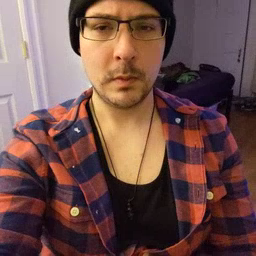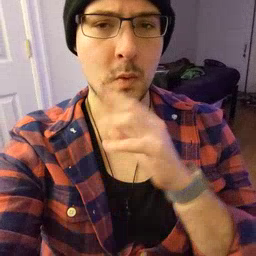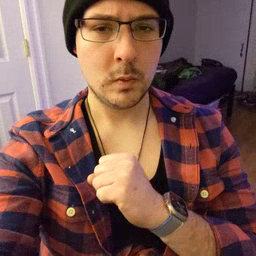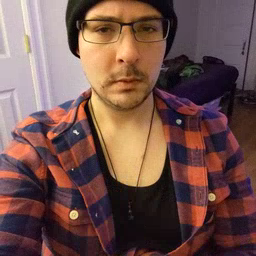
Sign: old